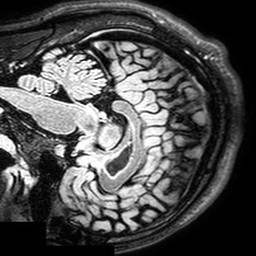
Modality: T2w
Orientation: sagittal
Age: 24
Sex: male
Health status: healthy
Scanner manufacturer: philips
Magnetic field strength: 3 T
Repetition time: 5 s
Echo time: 0.2856 s